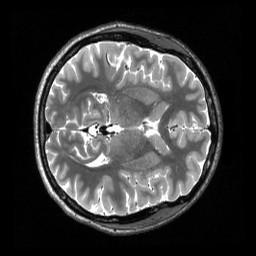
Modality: T2w
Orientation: axial
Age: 25
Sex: female
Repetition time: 3.2 s
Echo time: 0.563 s